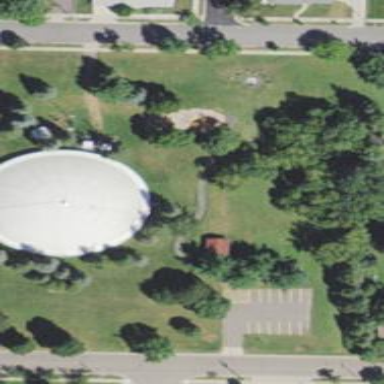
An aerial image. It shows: Water tower building.